Question: We have some issues with WCF services and I am doing some tests:
I just created new WCF client and service with and monitoring how it works on TCP level. I use .net 4.0 and binding
And what I see: after statement closes WCF does not really close connection to server...
On TCP level it should send [FIN] package to server, but instead it do nothing, just waiting and with [RST] package. I attached some screenshots from wireshark
I believe it's how wcf works, but I was not able to find some information to confirm it.
Also I noticed than if after closing using statement, I open new using statement it use the same port to communicate on client side... (portsharing is false on client)
My questions:
- -
Thanks.
p.s. I am not attaching any configs, because it's default values which VS2010 creates for me.

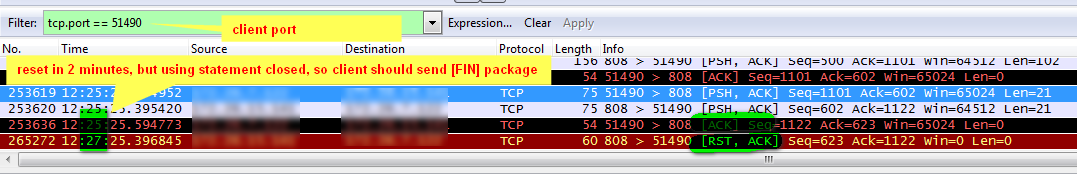
Answer: Guessing here but netTcpBinding does implement <URL>. WCF will "hang on" to a TCP connection until some internal parameter/logic decides it can be released. That's one of the reasons that the Dispose method can throw an exception "by design".
{My 2C/: Regardless of how well the WCF designers rationalized by this decision to themselves, in the real world, it was a very dangerous thing to have done.}